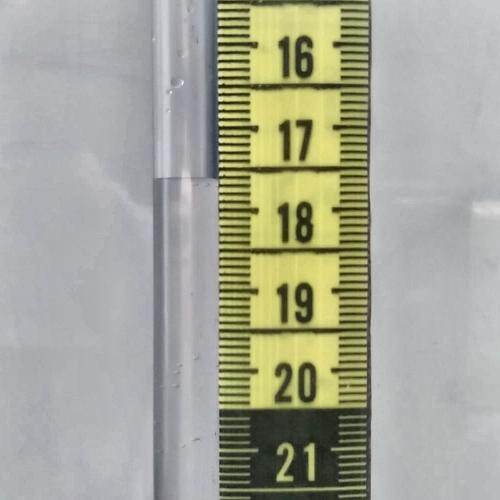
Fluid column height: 17.6 cm